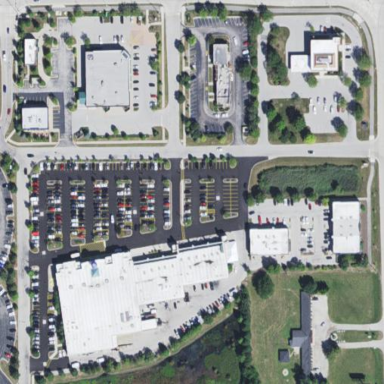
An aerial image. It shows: Retail area.